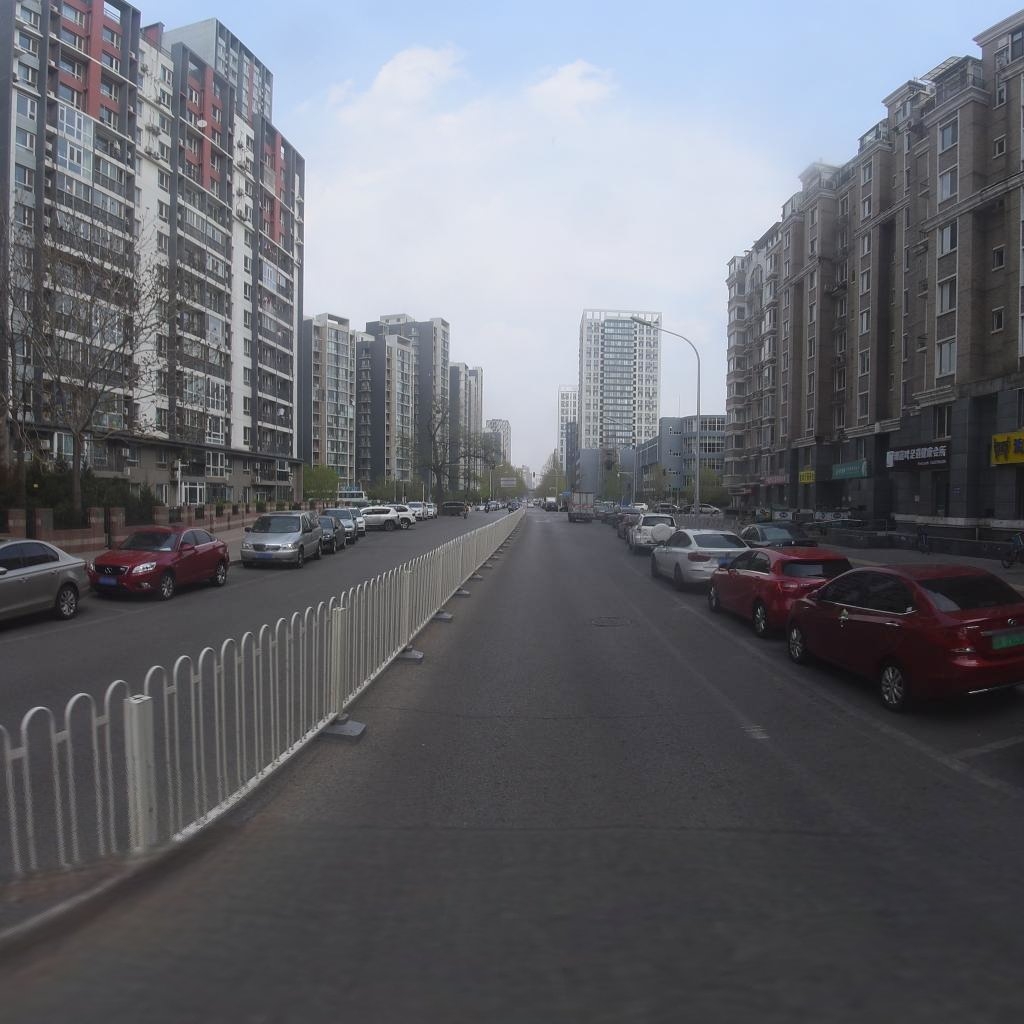
Region: Chaoyang
Road damage annotations: transverse crack, manhole cover